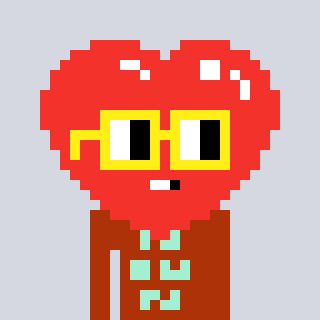
a pixel art character with square yellow glasses, a heart-shaped head and a hotbrown-colored body on a cool background